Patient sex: M
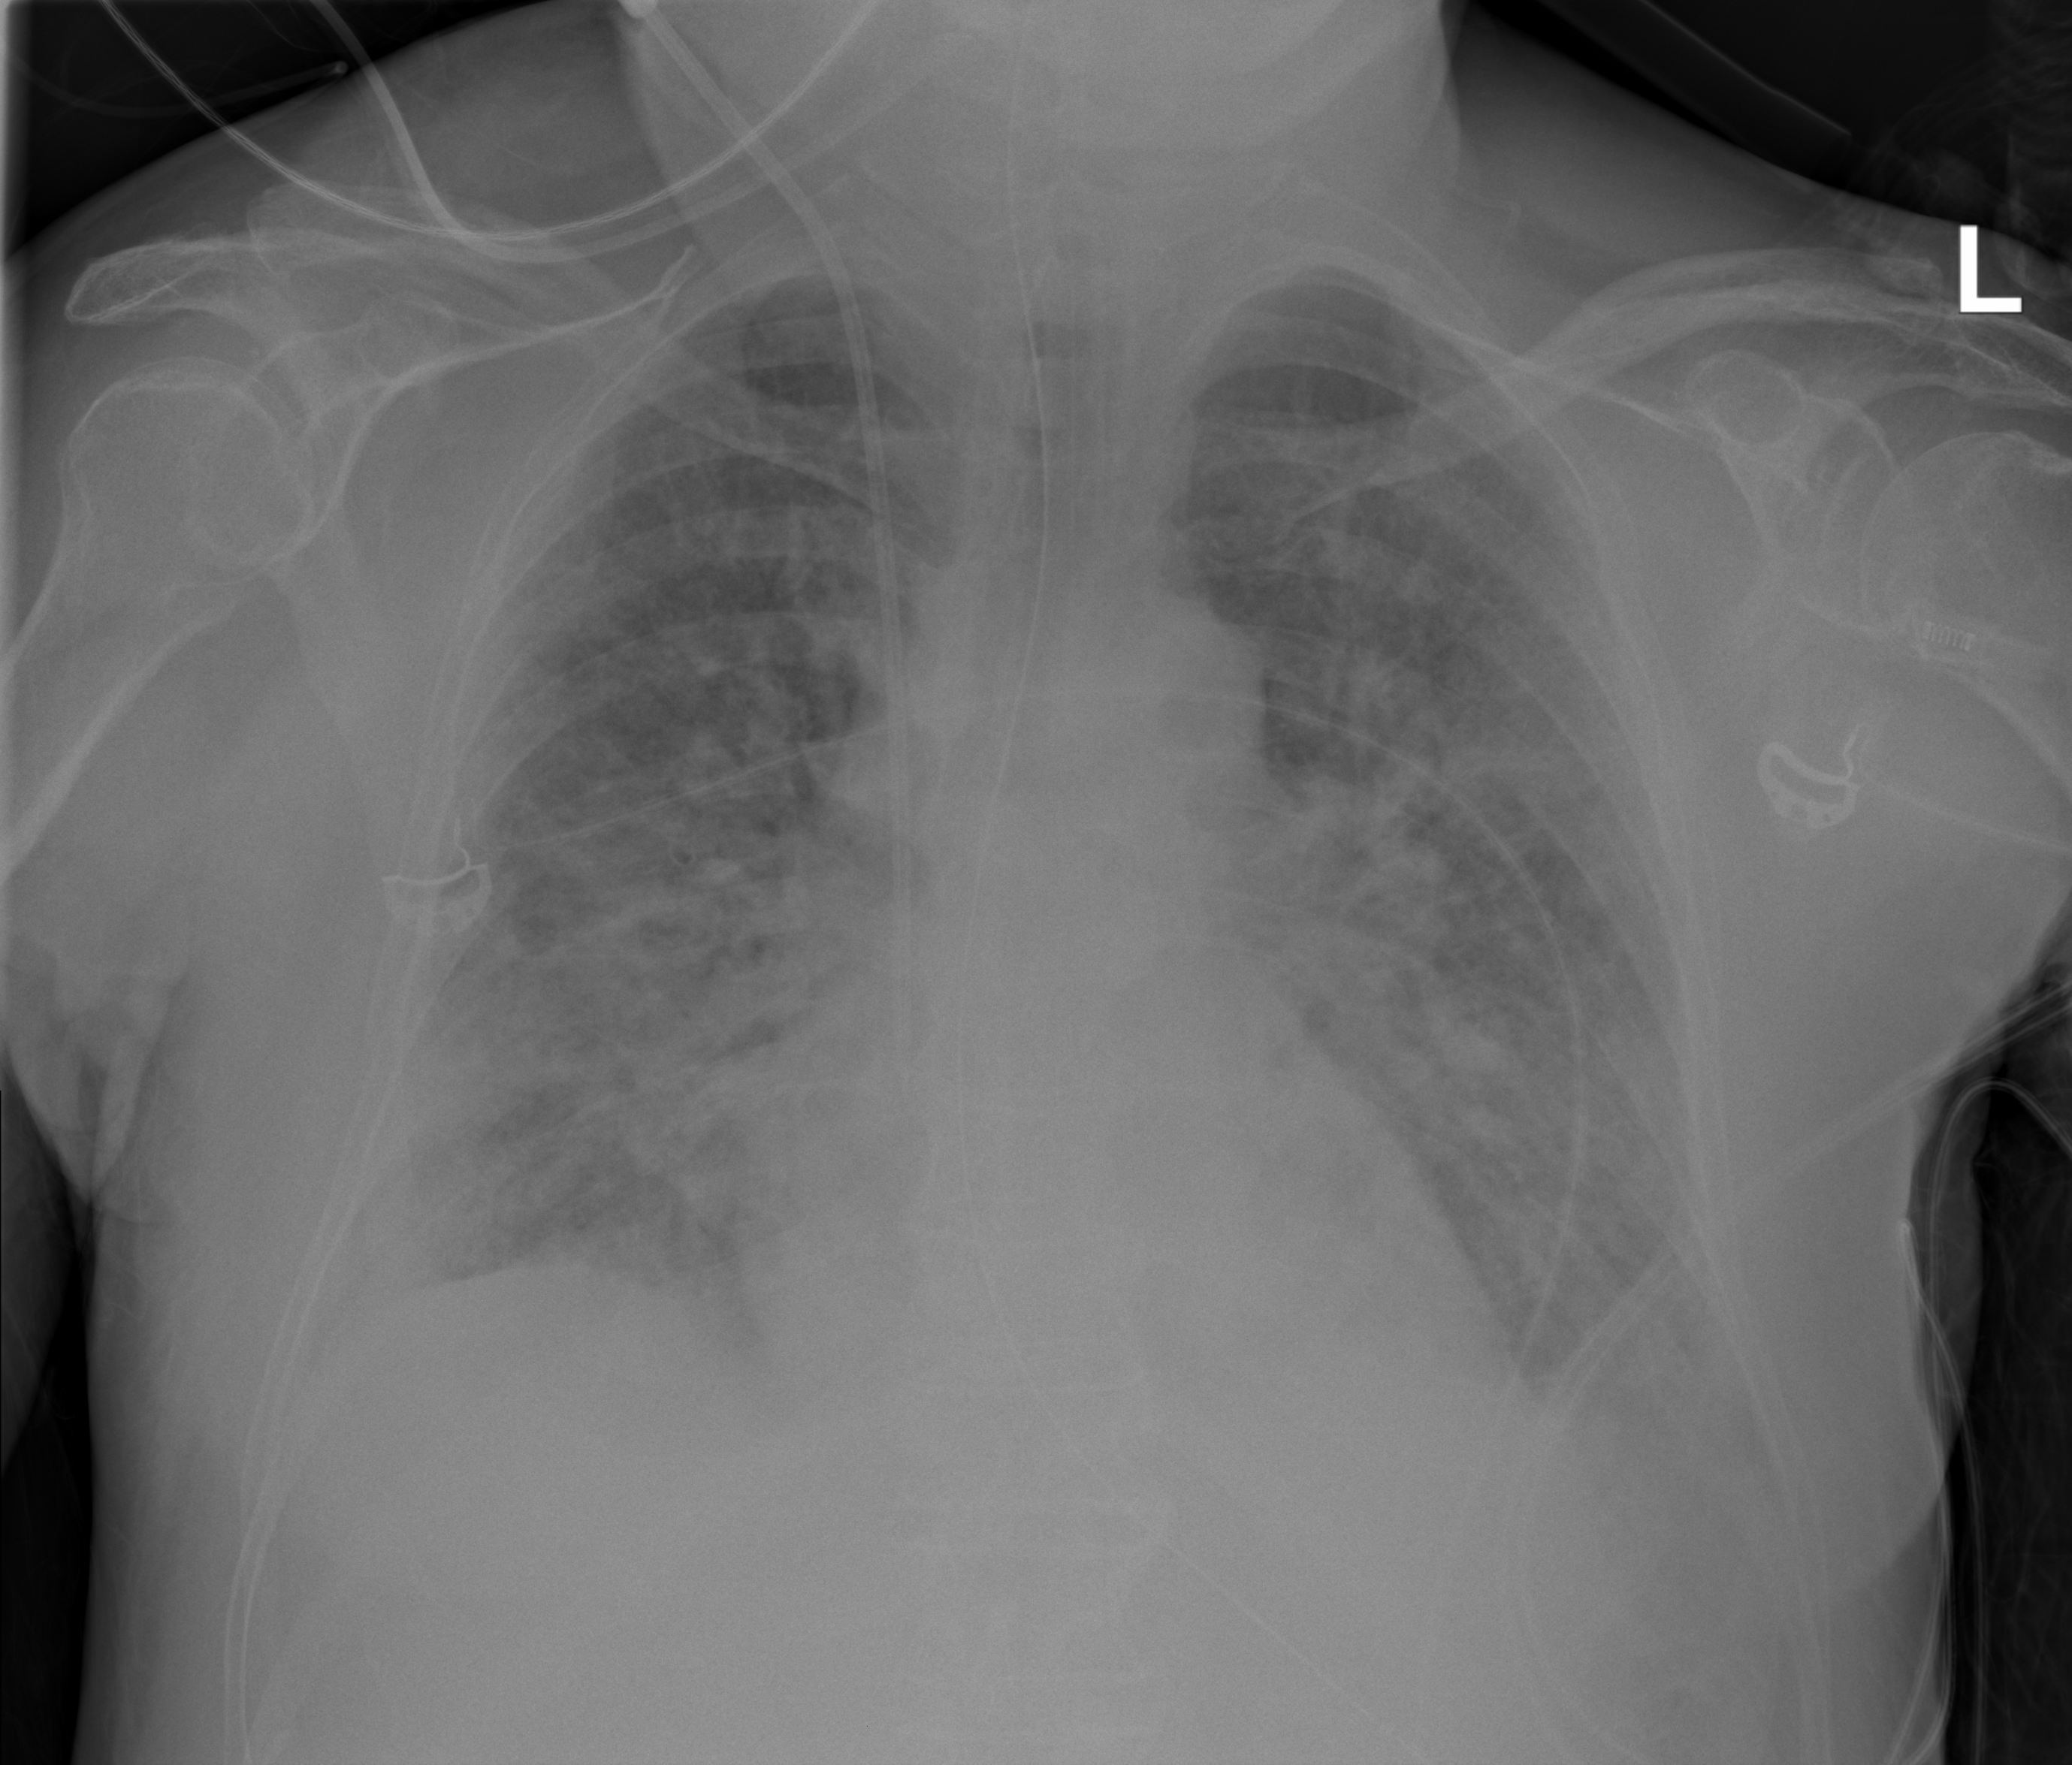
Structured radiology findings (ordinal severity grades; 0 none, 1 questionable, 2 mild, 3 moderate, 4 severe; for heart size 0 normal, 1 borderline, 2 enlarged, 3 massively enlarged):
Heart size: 0
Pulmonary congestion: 2
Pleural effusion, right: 2
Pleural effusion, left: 2
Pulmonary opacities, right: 3
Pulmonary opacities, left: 3
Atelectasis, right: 2
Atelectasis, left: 2